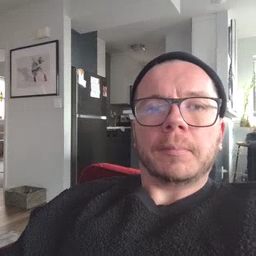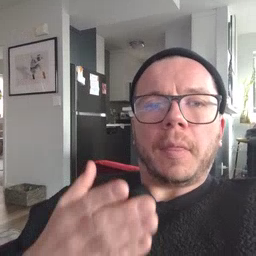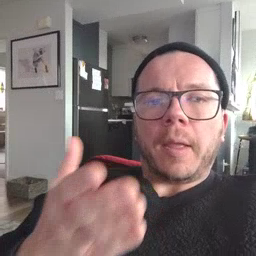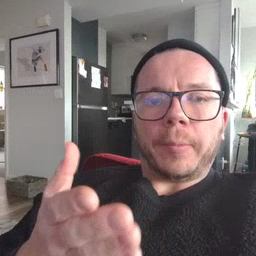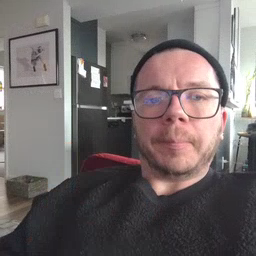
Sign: there